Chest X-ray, PA view. Patient: 33 years old, sex F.
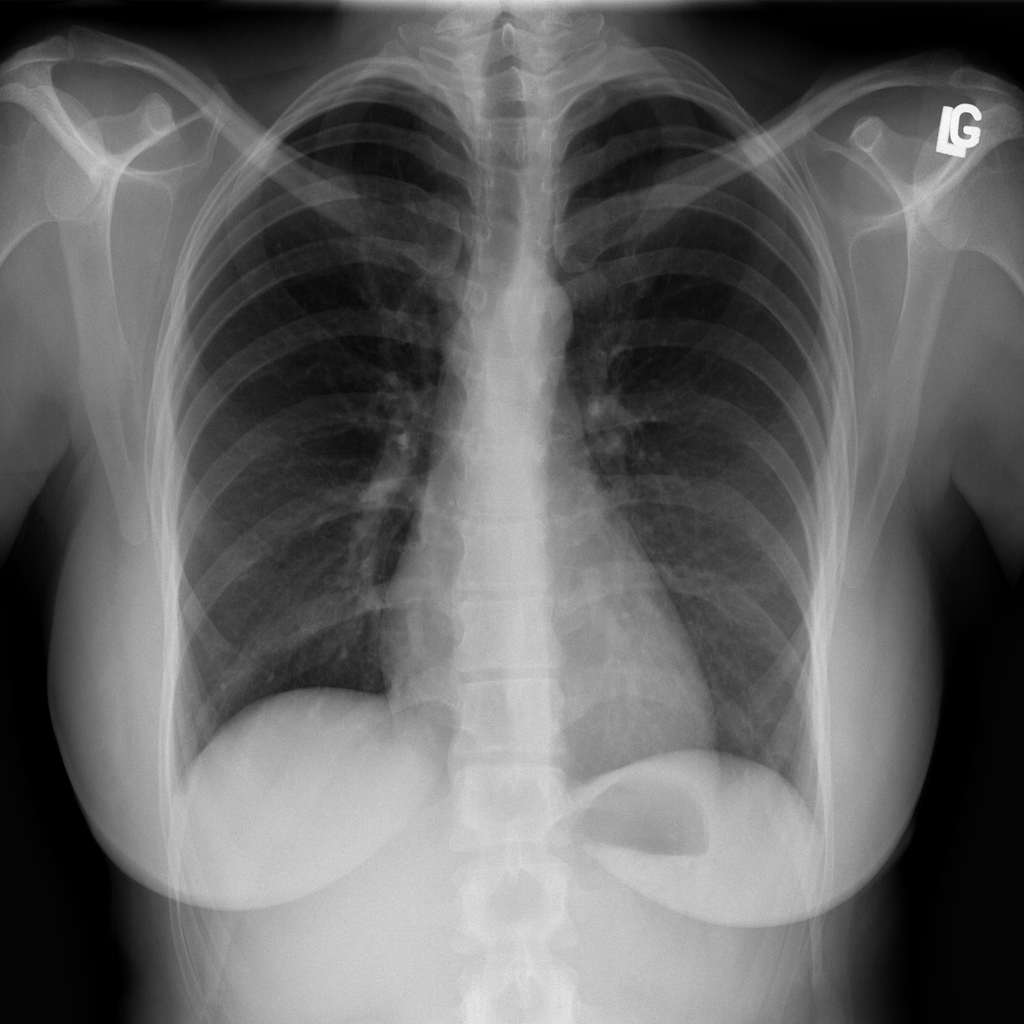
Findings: No Finding